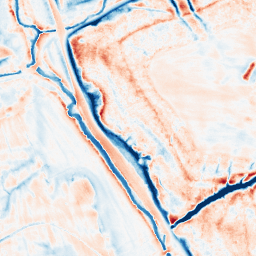
Category: classical
Decomposition family: gaussian
Decomposition parameters: sigma: 5
Upsampling method: quadratic
Upsampling parameters: scale: 2
Upsampling scale: 2